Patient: sex F, age 54
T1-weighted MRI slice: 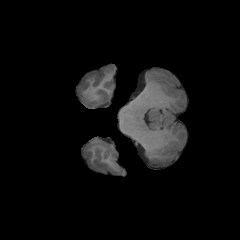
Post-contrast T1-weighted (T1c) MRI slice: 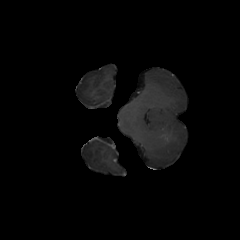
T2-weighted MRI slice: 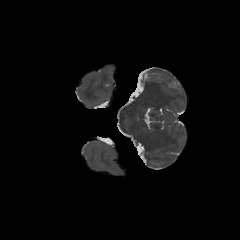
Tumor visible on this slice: no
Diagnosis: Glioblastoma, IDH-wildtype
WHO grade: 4